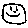
Label: smiley face